Question: I have this kind of string format used in a preg_match:
'''
[Day][MonthAbbr] [Date] [Hour]:[Minutes][AM/PM]
example:
ThuDec 27 2:00am
'''
Having this $pattern and some sort of code:
'''
$pattern = "/([A-Z]{2}\w+)([A-Z]{2}\w+)\s+(\w+)\s+(\d+):(\d+)(..)/ims";
$match = array();
if (preg_match($pattern, rtrim($date), $match)) {
echo '<pre>';
print_r($match);
echo '</pre>';
} else {
echo 'Could not parse date.';
}
'''
i was able to extract the Month, Day, Time, etc... from the string..
But i was wondering why i came up with the catch 'Could not parse date.' even if the value being passed was still the same..
I compared the values and the one which has an error:
'''
ThuDec 27 2:00am
ThuDec 27 4:30am (gives the error)
'''
Here's the screen shot below to make a comparison:

Is there something wrong with the pattern ive been using in the preg_match?
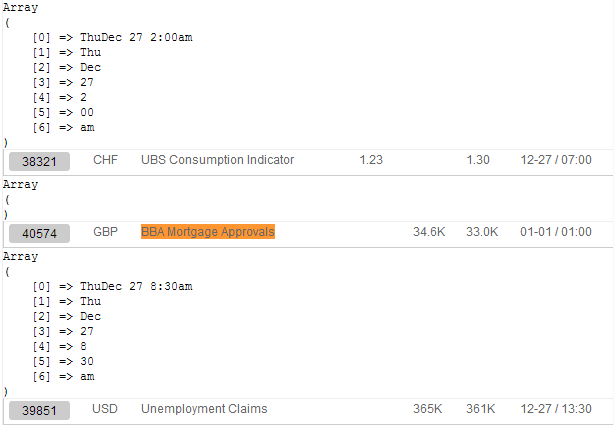
Answer: '''
<?php
$a = "ThuDec 27 4:30am";
$pattern = "/([a-z]{3})([a-z]{3})\s+(\d+)\s+(\d+):(\d+)([a-z]{2})/i";
$match = array();
if (preg_match($pattern, $a, $match)) {
echo '<pre>';
print_r($match);
echo '</pre>';
} else {
echo 'Could not parse date.';
}
?>
'''
This code works pretty well for me.